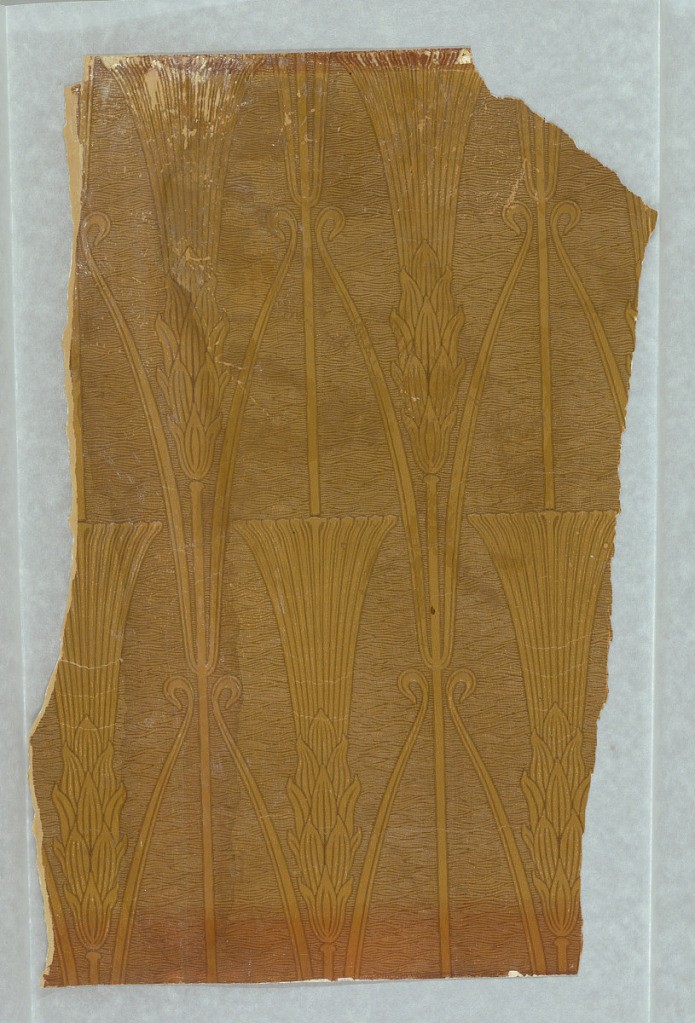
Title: Sidewall
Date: ca. 1900
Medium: Embossed paper
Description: Art nouveau-styled design with repeating pattern of wheat shafts, printed in earth tones.